Question: Say that I am plotting a very basic step plot with this code:
'''
import matplotlib.pyplot as plt
x = [1, 2, 3, 4, 5, 6]
y = [0.5, 0.22, 0.75, 1, 0.9, 1.2]
text = ['H', 'F', 'E', 'F', 'IT', 'M']
plt.step(x, y,'k-', where='post')
plt.show()
'''

How can I display on the top of each lines or bar, the 'text' list? So between 'x=1 and x=2' on the top of the bar, have ''H'', then between 'x=2 and x=3', have ''F'', and so on...
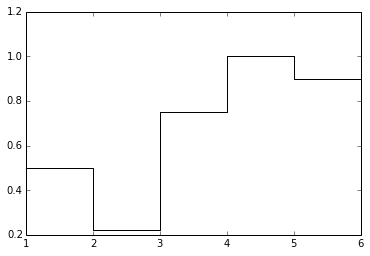
Answer: You can add arbitrary text using the <URL>'.
'''
import numpy as np
text_x = np.arange(1.5, 5.6)
text_y = [yval+0.06 for yval in y[:-1]]
for t, tx, ty in zip(text[:-1], text_x, text_y):
plt.text(tx, ty, t)
'''